【题型】选择题　【知识点】函数　【难度】easy
若方程$m^x - x - m = 0(m>0$，且$m\neq 1)$有两个不同实数根，则$m$的取值范围是（）

\noindent A.$(0,1)$ \quad B.$(2,+\infty)$ \quad C.$(0,1)\cup(2,+\infty)$ \quad D.$(1,+\infty)$
【解答】
\raggedright
\noindent 【答案】D
\noindent 【解析】由题意可知，方程$m^x - x - m = 0$有两个不同实数根，等价于函数$y = m^x$与$y = x + m$的图象有两个不同的交点，
当$m > 1$时，如图所示，

由图可知，当$m > 1$时，函数$y = m^x$与$y = x + m$的图象有两个不同的交点，满足题意；
当$0 < m < 1$时，如图所示，

由图可知，当$0 < m < 1$时，函数$y = m^x$与$y = x + m$的图象有且仅有一个交点，不满足题意，
综上所示，实数$m$的取值范围为$(1, +\infty)$。
故选：D.
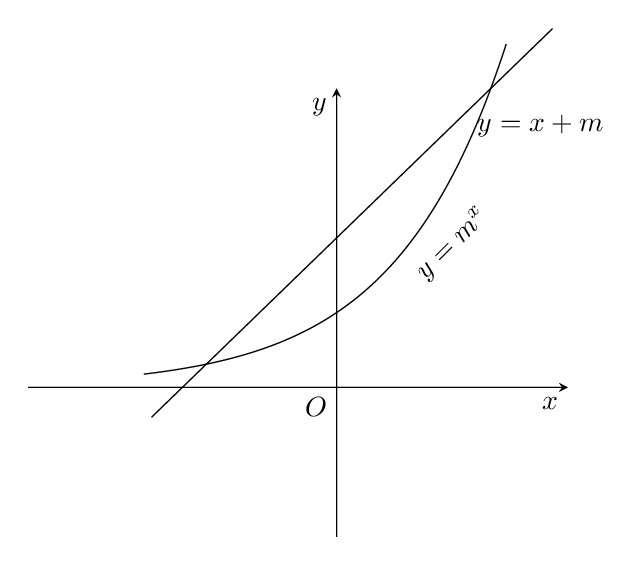
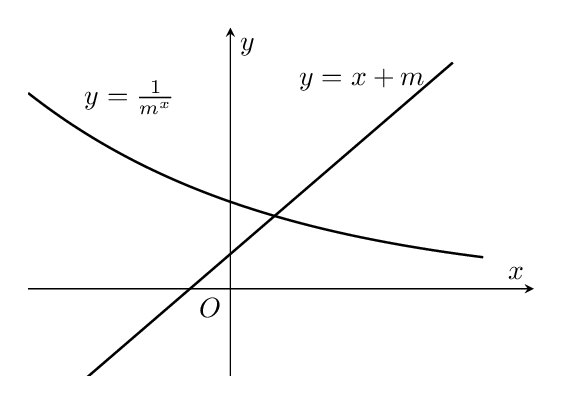